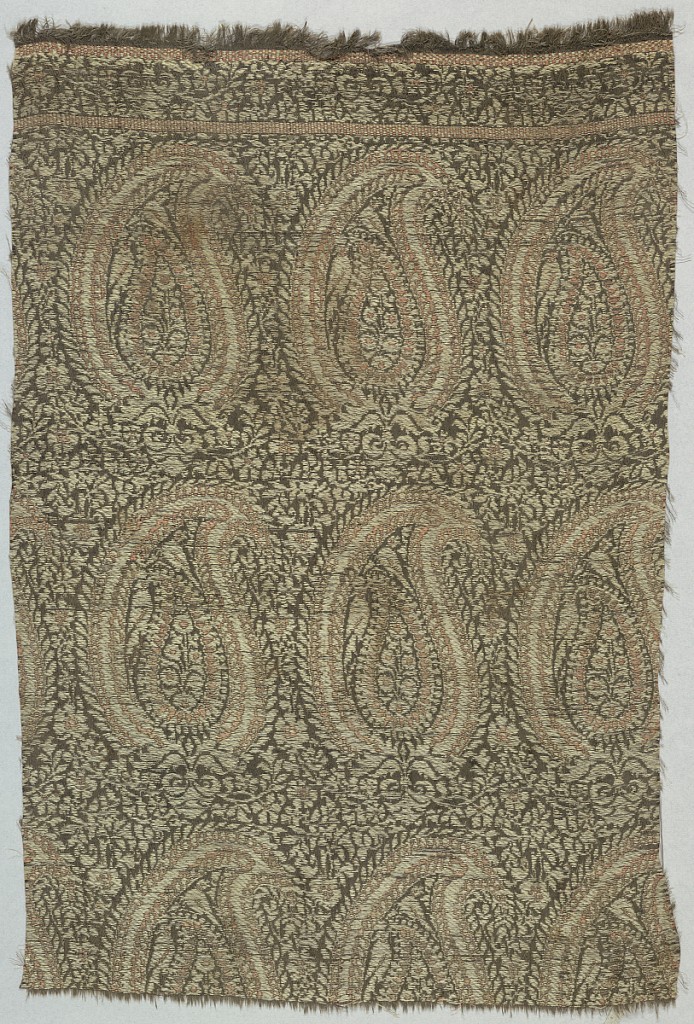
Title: Textile
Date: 17th century
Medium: silk, metallic thread Technique: plain compound satin with supplementary weft
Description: Repeats of a flowering plant in grey on a blue ground.